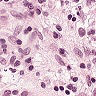
Metastatic tissue present: yes